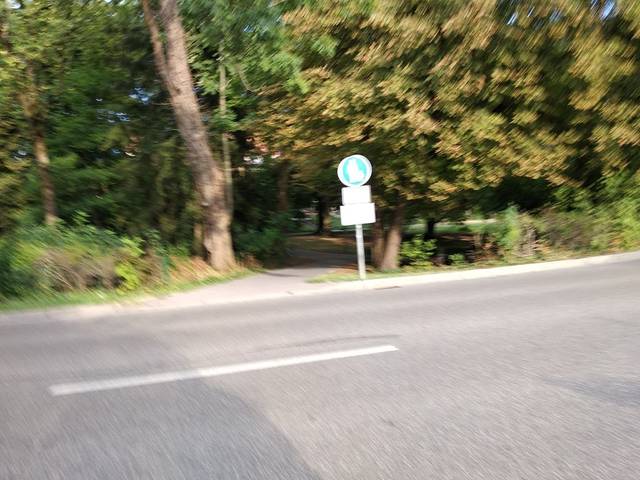
Region: Germany
Coordinates: 47.989, 10.178